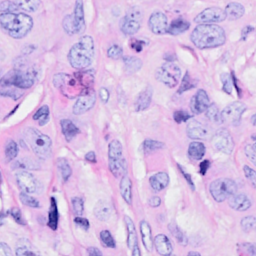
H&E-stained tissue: Breast